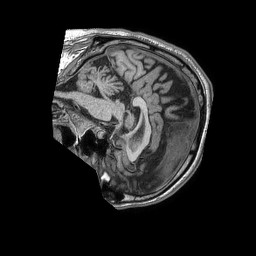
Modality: T1w
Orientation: sagittal
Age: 64
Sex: male
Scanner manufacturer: philips
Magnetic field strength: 1.5 T
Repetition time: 0.007577 s
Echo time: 0.003442 s